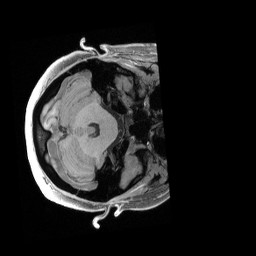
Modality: T1w
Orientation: axial
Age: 21
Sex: female
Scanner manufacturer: siemens
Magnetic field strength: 3 T
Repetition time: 2.4 s
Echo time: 0.00228 s